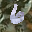
Label: 6